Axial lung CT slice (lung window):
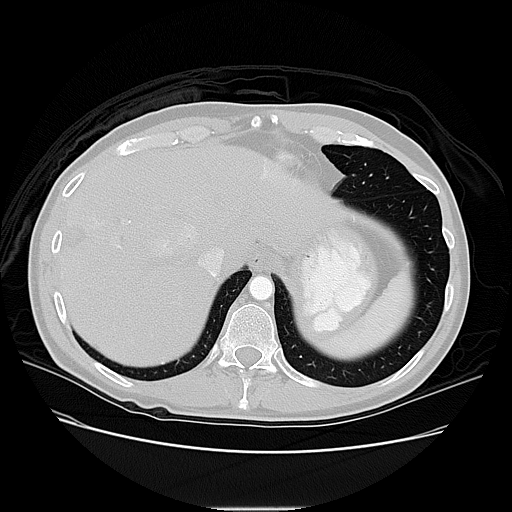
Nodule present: no